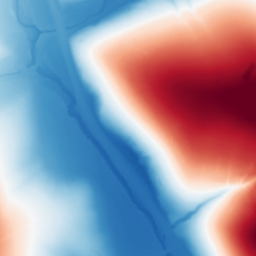
Category: trend_removal
Decomposition family: polynomial
Decomposition parameters: degree: 2
Upsampling method: lanczos
Upsampling parameters: scale: 2
Upsampling scale: 2